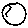
Label: moon